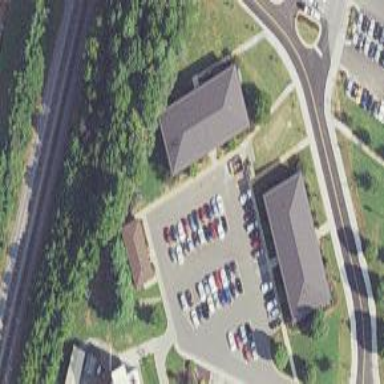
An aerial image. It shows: Parking area with surface.